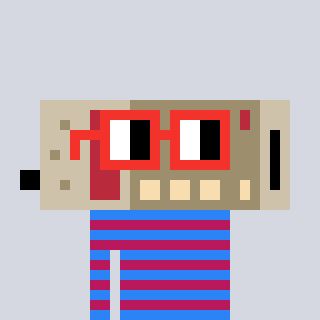
a pixel art character with square red glasses, a cordless phone-shaped head and a darkpink-colored body on a cool background